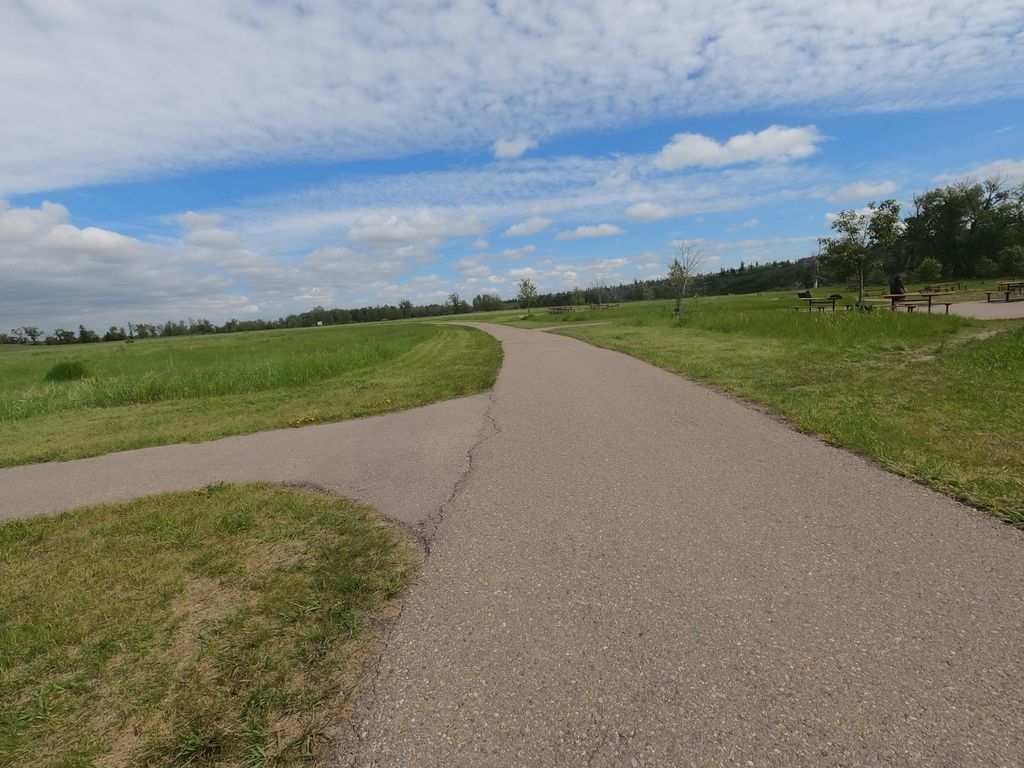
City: calgary